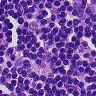
Metastatic tissue present: no